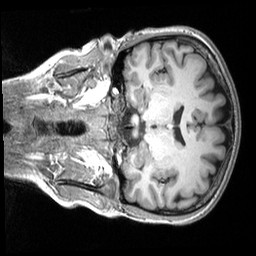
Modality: T1w
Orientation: coronal
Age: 27
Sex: female
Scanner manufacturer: siemens
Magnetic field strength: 3 T
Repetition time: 2.53 s
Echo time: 0.00298 s